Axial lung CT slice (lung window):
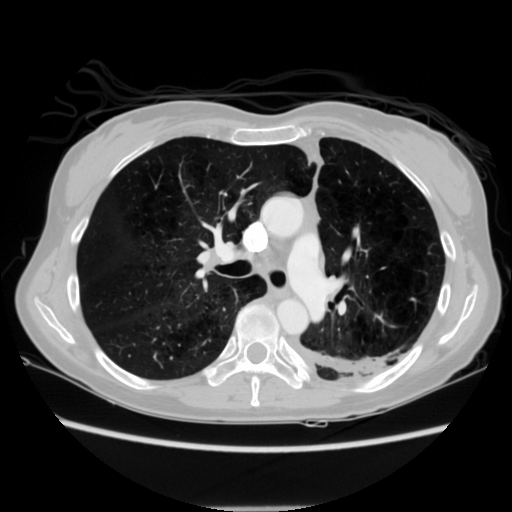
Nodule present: no